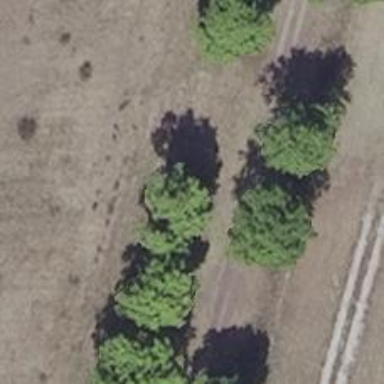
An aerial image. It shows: Row of deciduous broadleaved trees.